Question:
Hi All
I want call window in C# application by a button and use Connection Information and it data in my application (ADO.NET or EntityFramework)
How I can use it ?
Is there any reference ?
thanks
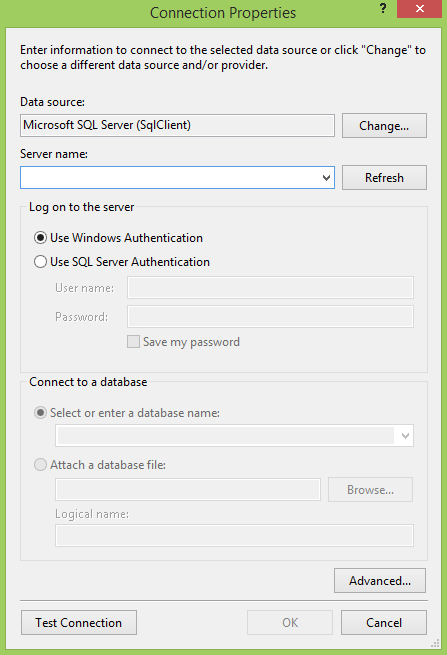
Answer: see <URL>
install via PM or use Nuget Packet Manager UI
'PM> Install-Package DataConnectionDialog'
1 of many Demo projects here <URL>